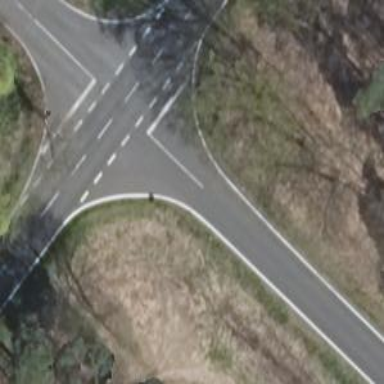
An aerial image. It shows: Secondary road with asphalt surface.